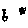
Label: flower